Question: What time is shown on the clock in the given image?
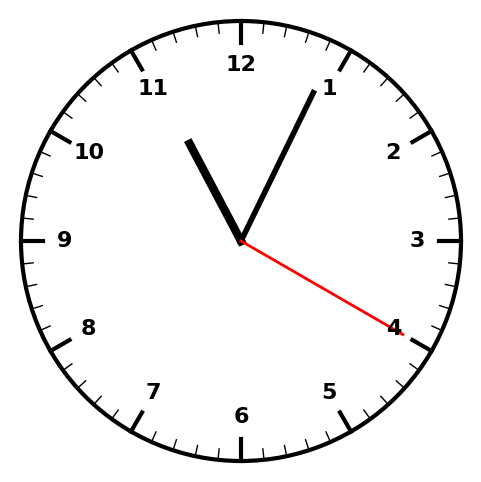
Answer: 11:04:20